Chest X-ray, PA view. Patient: 39 years old, sex F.
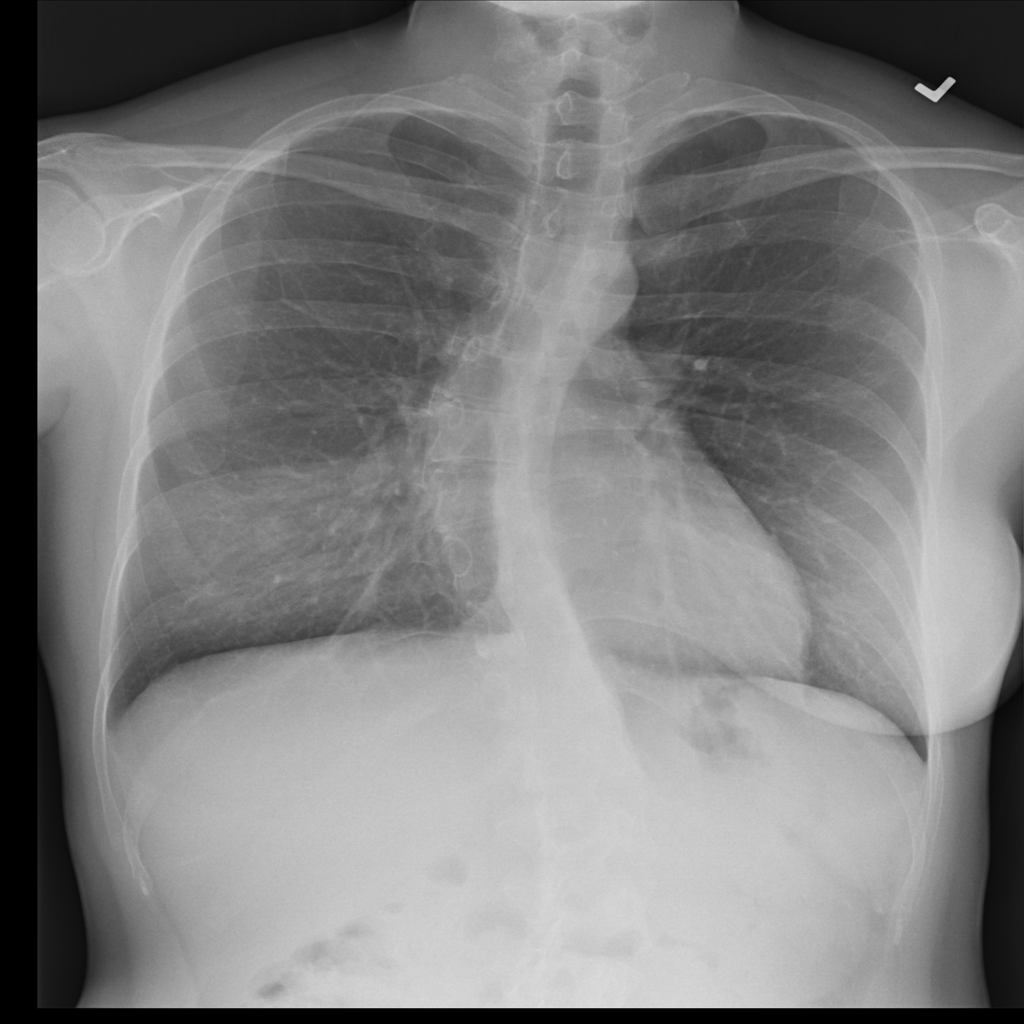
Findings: No Finding